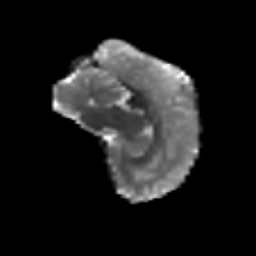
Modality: T2w
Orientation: sagittal
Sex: female
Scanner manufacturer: siemens
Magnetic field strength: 3 T
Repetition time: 5 s
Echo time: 0.071 s